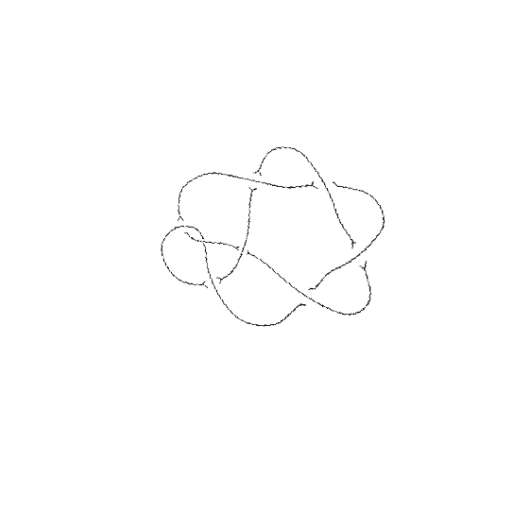
Crossing number: 8